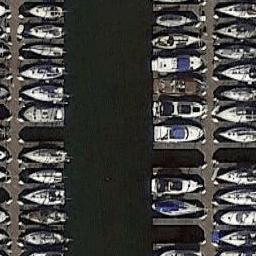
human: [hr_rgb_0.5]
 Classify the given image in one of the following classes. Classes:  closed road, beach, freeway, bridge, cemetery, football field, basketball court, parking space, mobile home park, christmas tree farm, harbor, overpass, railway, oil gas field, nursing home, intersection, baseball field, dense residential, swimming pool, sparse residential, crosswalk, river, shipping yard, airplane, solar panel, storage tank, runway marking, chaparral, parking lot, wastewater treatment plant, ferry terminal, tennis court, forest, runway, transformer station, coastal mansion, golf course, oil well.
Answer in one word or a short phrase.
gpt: harbor